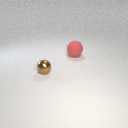
large red rubber sphere to the right of small brown metal sphere